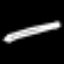
Label: pencil